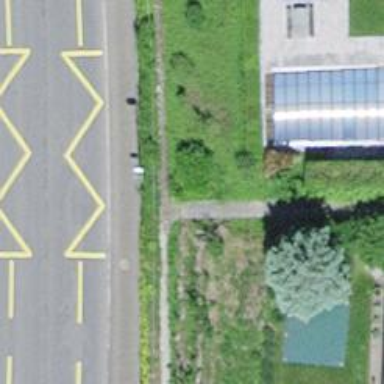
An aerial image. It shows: Set of steps on the road.